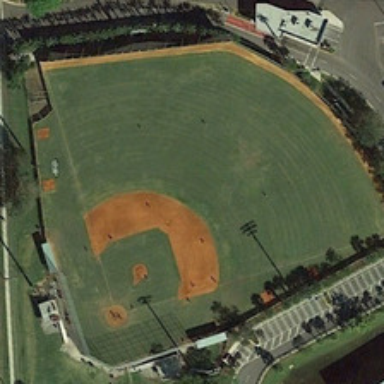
Many green trees are around a baseball field .